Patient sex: M
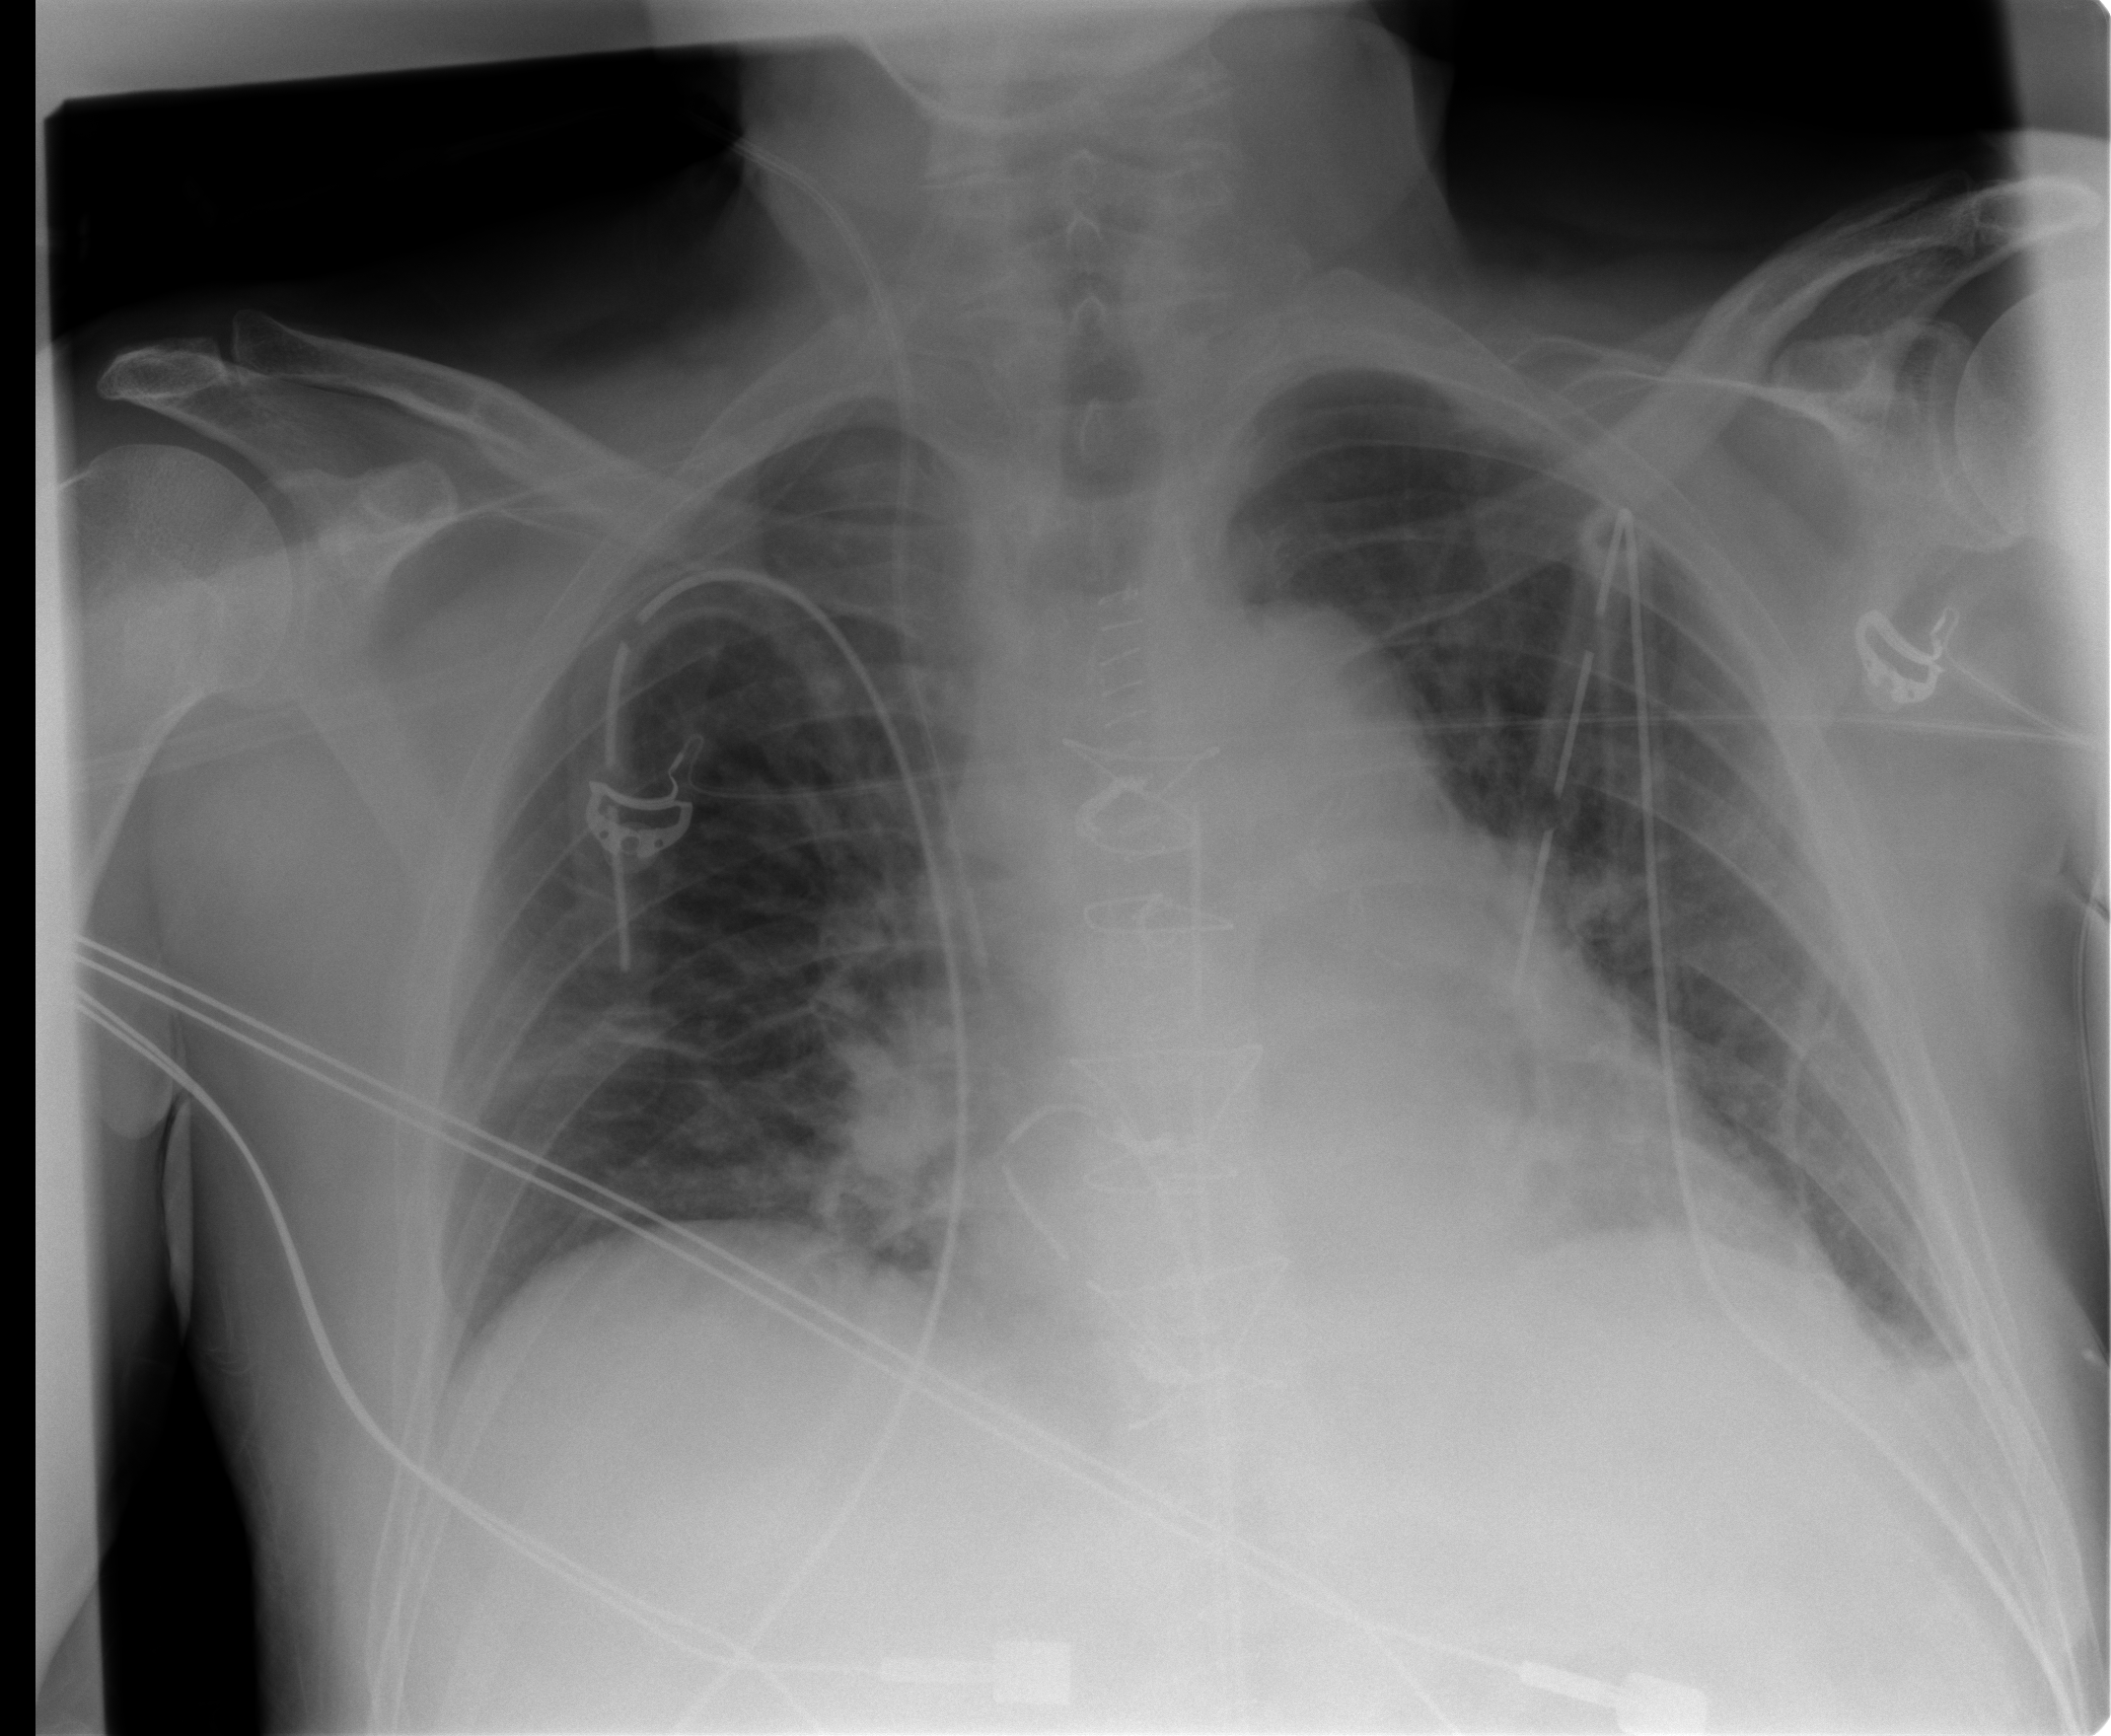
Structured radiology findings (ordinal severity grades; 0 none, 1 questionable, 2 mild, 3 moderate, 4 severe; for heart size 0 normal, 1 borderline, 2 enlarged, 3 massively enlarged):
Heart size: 2
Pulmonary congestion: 2
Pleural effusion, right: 0
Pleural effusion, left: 2
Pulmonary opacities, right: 0
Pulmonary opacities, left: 0
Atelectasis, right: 2
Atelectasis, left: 2